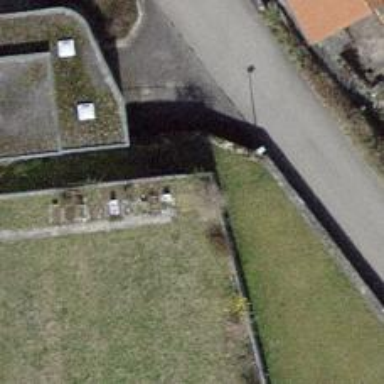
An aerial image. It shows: Wall barrier.